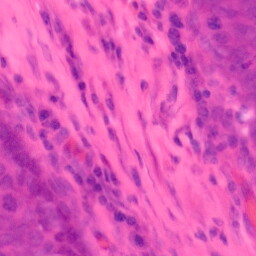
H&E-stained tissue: Colon